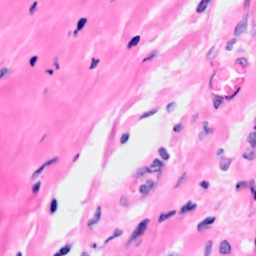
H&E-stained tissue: Breast